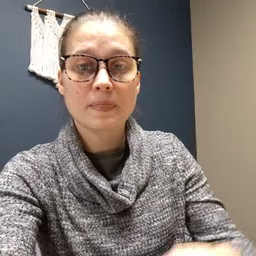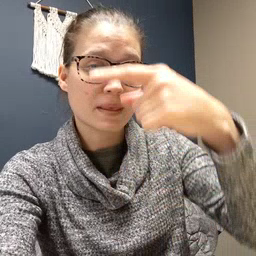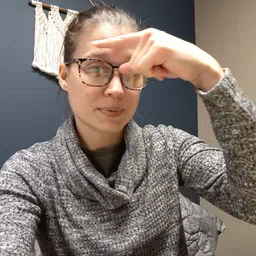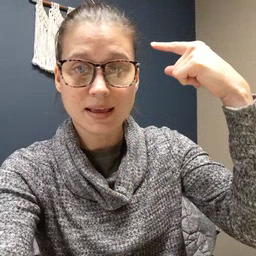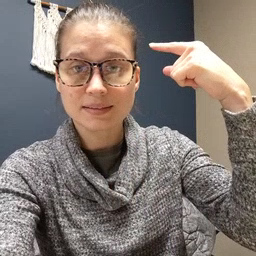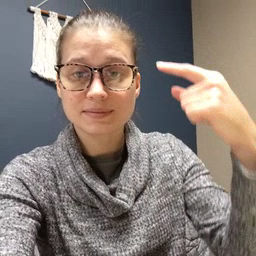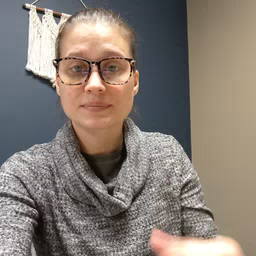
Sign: black